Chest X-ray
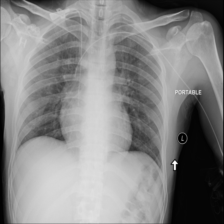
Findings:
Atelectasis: negative
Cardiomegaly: negative
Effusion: negative
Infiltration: negative
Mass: negative
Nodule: negative
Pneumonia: negative
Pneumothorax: negative
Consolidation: negative
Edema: negative
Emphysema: negative
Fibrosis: negative
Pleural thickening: negative
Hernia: negative